Interaction volume radius: 5 \u00c5
Interaction volume height: 15 \u00c5
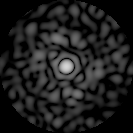
Disorder parameter: 0.8614